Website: bh-photo
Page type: cart
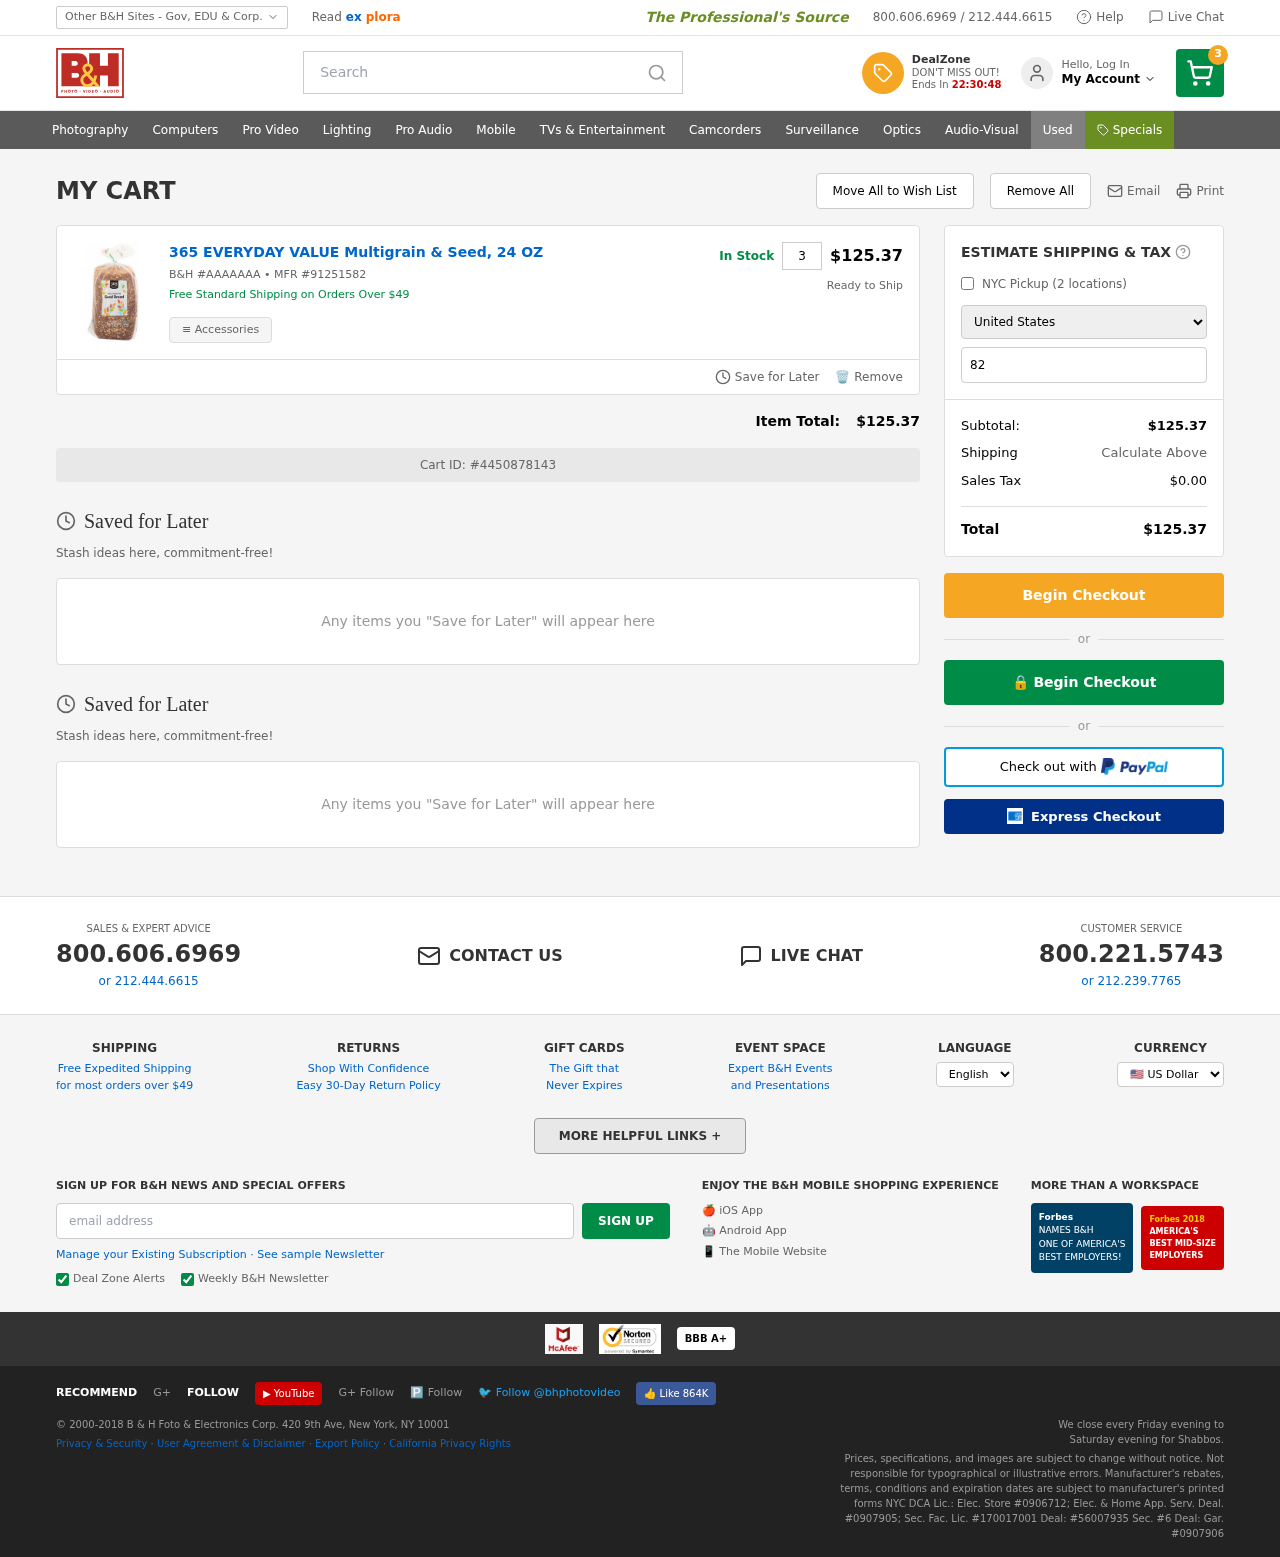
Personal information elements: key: PII_COUNTRY
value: United States
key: PII_EMAIL
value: linda_griffith@gmail.com
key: PII_POSTCODE
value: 82686
Product elements: key: PRODUCT1_NAME
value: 365 EVERYDAY VALUE Multigrain & Seed, 24 OZ
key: PRODUCT1_QUANTITY
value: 3
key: PRODUCT1_SKU
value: AAAAAAA
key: PRODUCT1_MFR
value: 91251582
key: PRODUCT1_SUBTOTAL
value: $125.37
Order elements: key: ORDER_NUM_ITEMS
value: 3
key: ORDER_SUBTOTAL
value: $125.37
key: ORDER_ID
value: #4450878143
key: ORDER_TAX
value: $0.00
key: ORDER_TOTAL
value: $125.37
Search elements: key: HEADER_SEARCH
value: Search